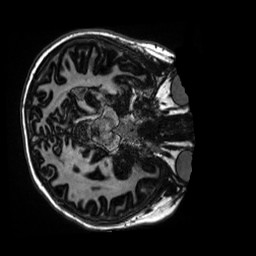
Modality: MP2RAGE
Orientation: axial
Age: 11
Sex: female
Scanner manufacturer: siemens
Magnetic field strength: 3 T
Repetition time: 4 s
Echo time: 0.00303 s